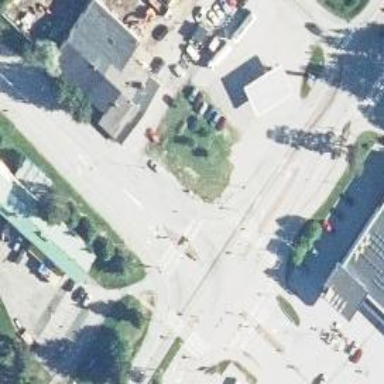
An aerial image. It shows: Asphalt cycleway with crossing.